Question: I'm trying to receive series of pictures frames on server application and display them in picture box in the begin the program work perfect but after 5 to 10 minuets depends on how frame I send I got error "An unhandled exception of type 'System.StackOverflowException' occurred in System.Drawing.dll" my code in the server look like that
'''
public void ImgRecive()
{
try
{
tcp.Start();
sock = tcp.AcceptSocket();
ns = new NetworkStream(sock);
pictureBox1.Image = Image.FromStream(ns);
tcp.Stop();
if (sock.Connected == true)
{
while (true) { ImgRecive(); }
}
ns.Flush();
}
catch (Exception exxx) { MessageBox.Show(exxx.Message); }
}
'''
I tried
pictureBox1.Image.Dispose();
and I also tried to remove the picture box and recreate it again but still have the same problem
So any idea to solve the problem guys?

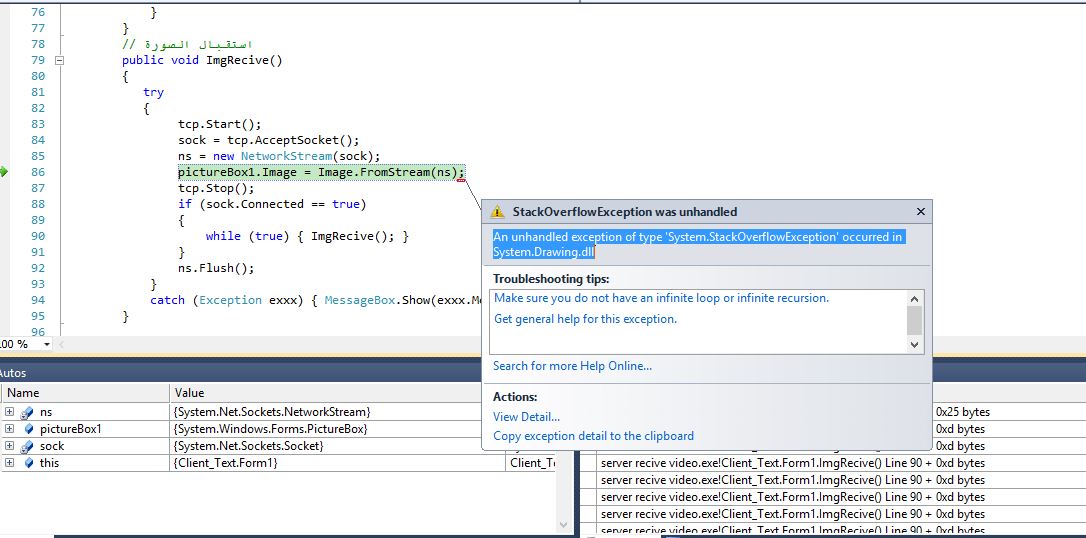
Answer: i replaced the recursion with while loop and it worked for me
the new code is like this
'''
public void ImgRecive()
{
tcp.Start();
sock = tcp.AcceptSocket();
ns = new NetworkStream(sock);
while (sock.Connected == true)
{
try
{
tcp.Start();
sock = tcp.AcceptSocket();
ns = new NetworkStream(sock);
pictureBox1.Image = Image.FromStream(ns);
tcp.Stop();
ns.Flush();
}
catch (Exception exxx) { MessageBox.Show(exxx.Message); }
}
}
'''
thank u all guys